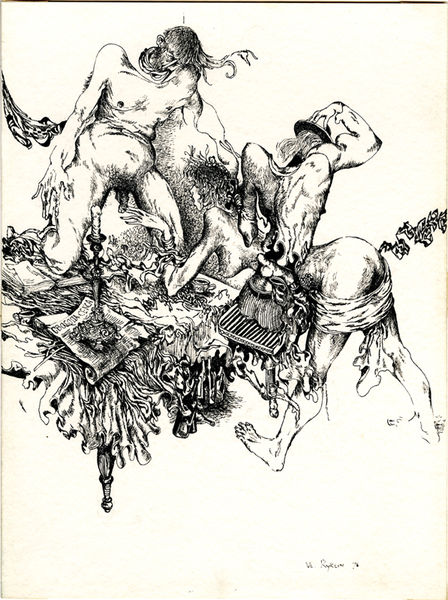
Titel: Freedom of Sex: a Scatological Cartoon, Freedom of Sex: a Scatological Cartoon
Künstler: Vladimir Ryklin
Standort: Amherst (Massachusetts, USA)
Institution: Mead Art Museum, Amherst College
Schlagwörter: men, sword, white, black, figures, hair, print, man, naked, nude, nature, feet, stand, drawing, paper, black and white, ornament, graphic, illustration, cross, abstract, human, newspaper, ink, foot, engraving, cloth, candle, figure, erotic, body, scary, penis, surreal, leg, buttock, faun, whtie, yaböecöoth